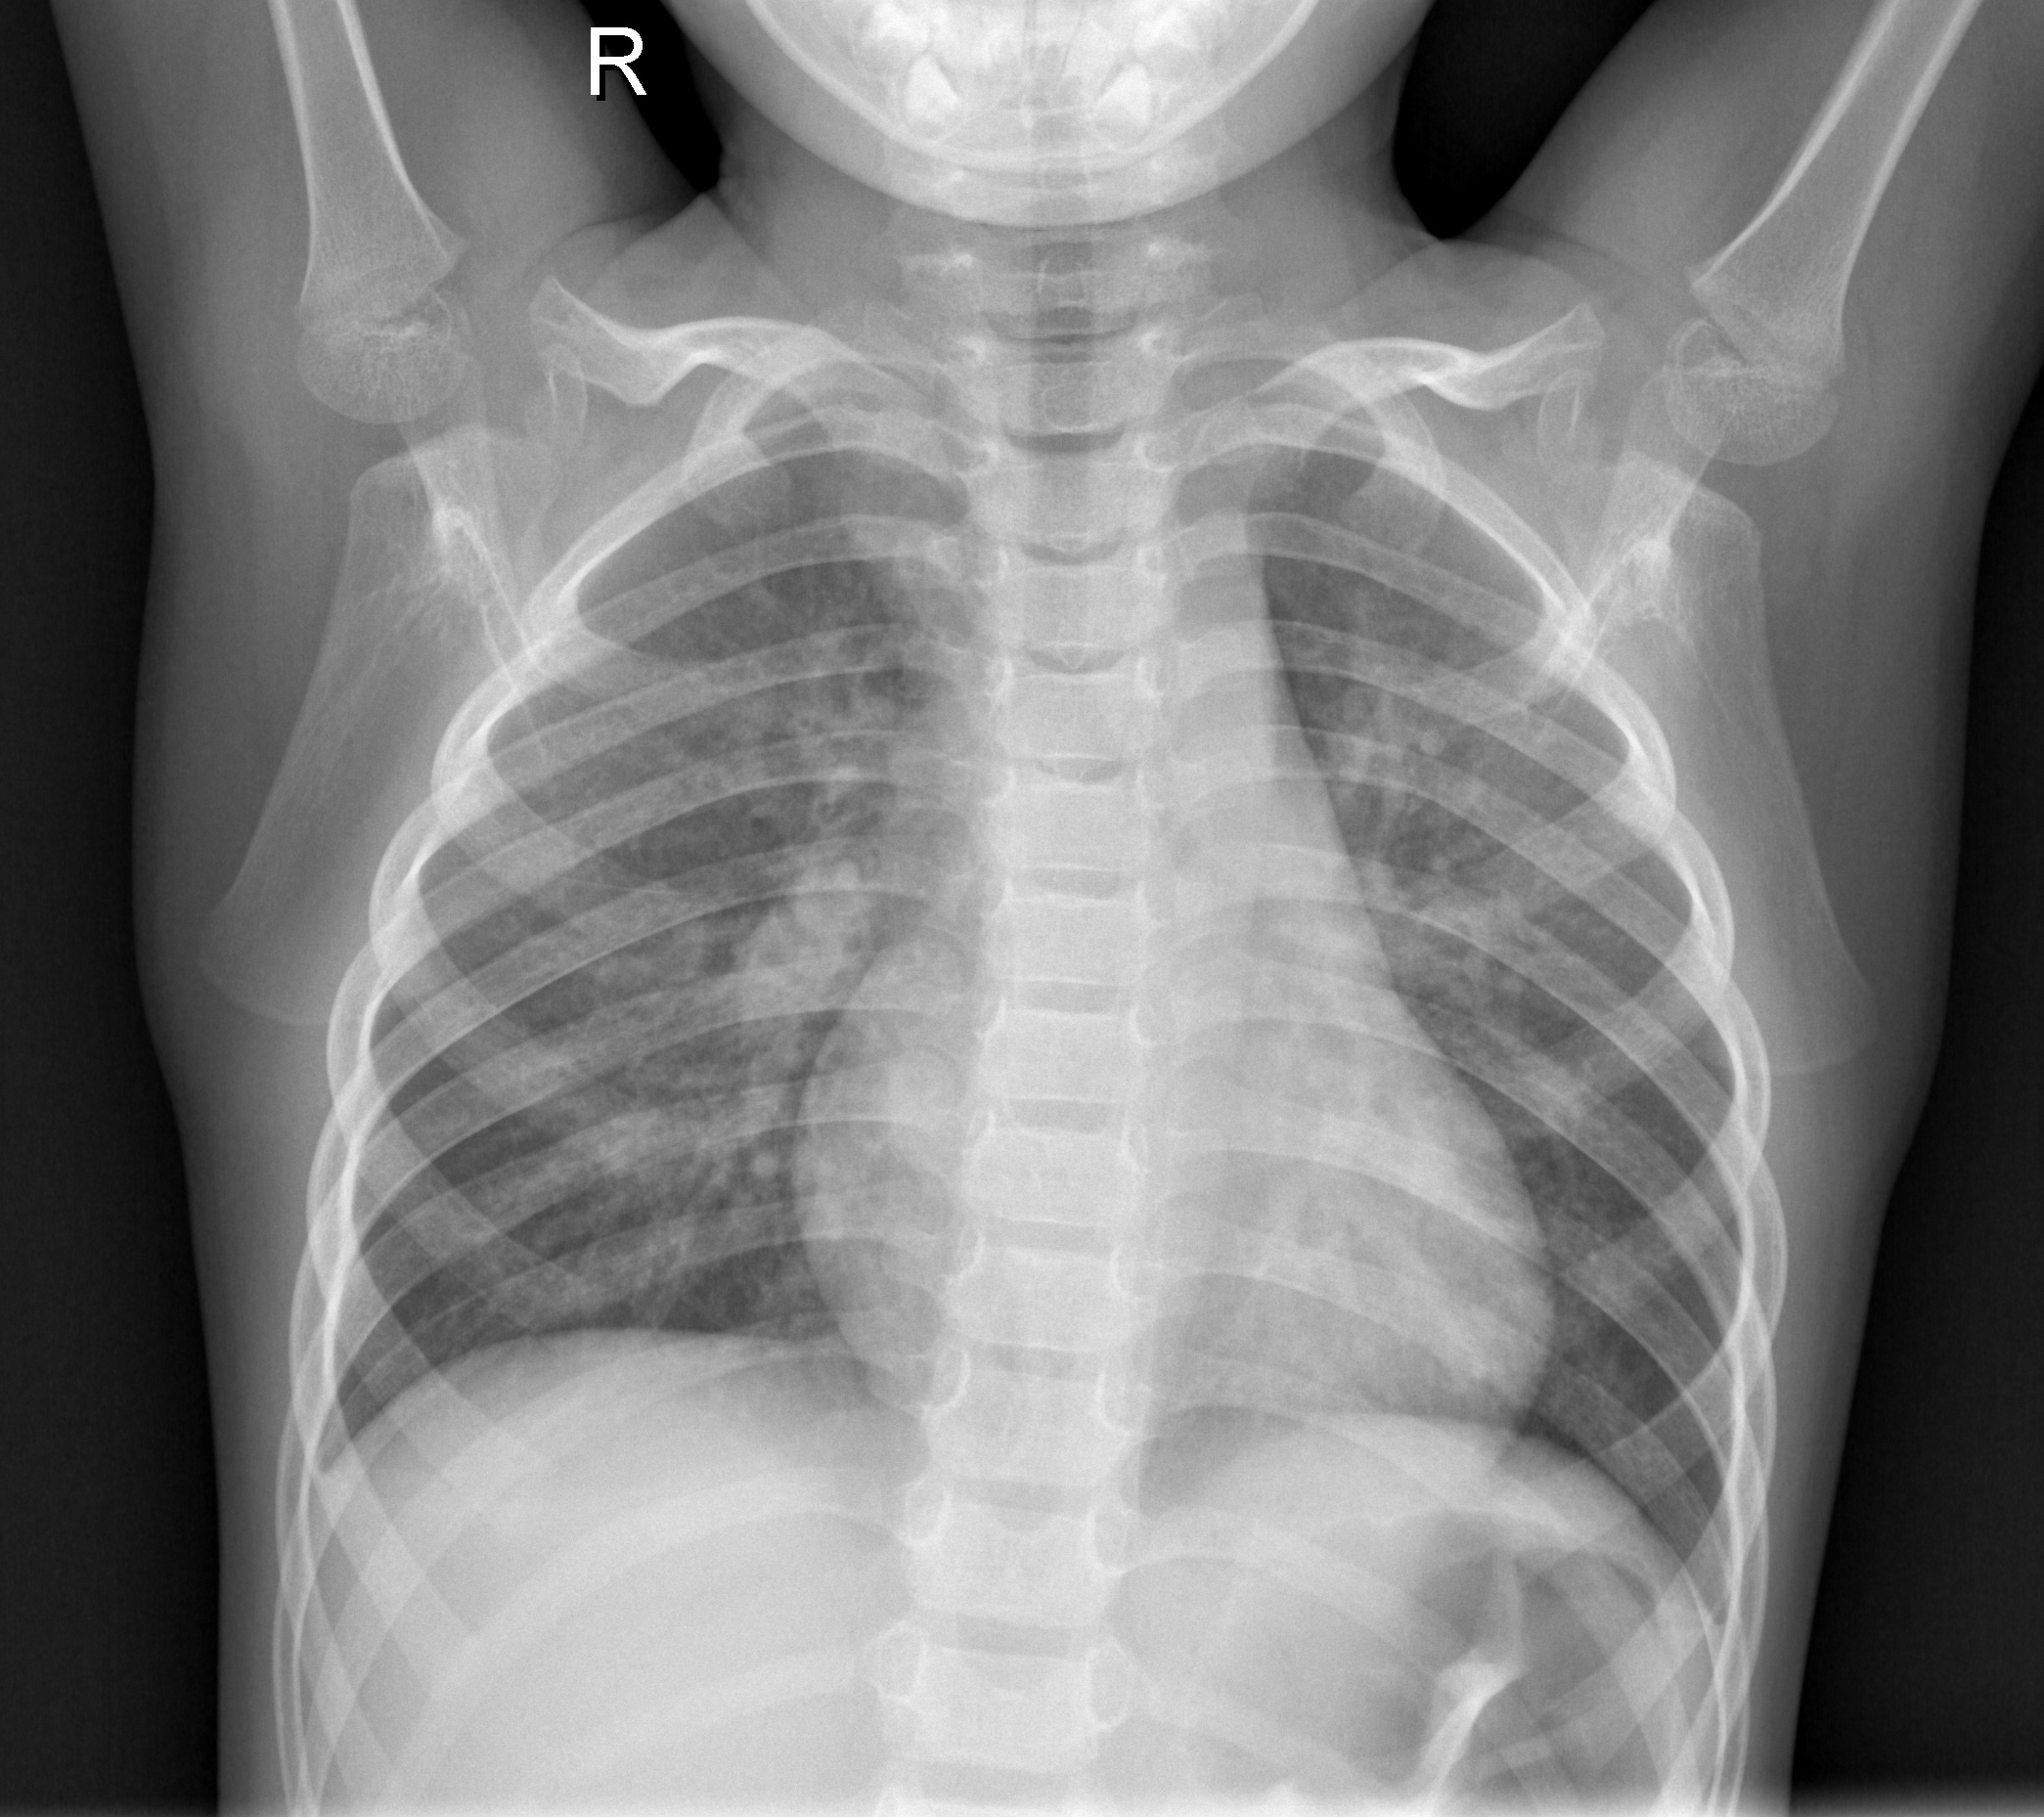
Diagnosis: NORMAL